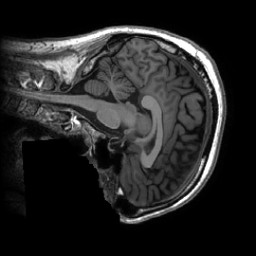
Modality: T1w
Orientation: sagittal
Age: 37
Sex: male
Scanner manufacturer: ge
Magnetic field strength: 3 T
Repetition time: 0.007348 s
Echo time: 0.003036 s